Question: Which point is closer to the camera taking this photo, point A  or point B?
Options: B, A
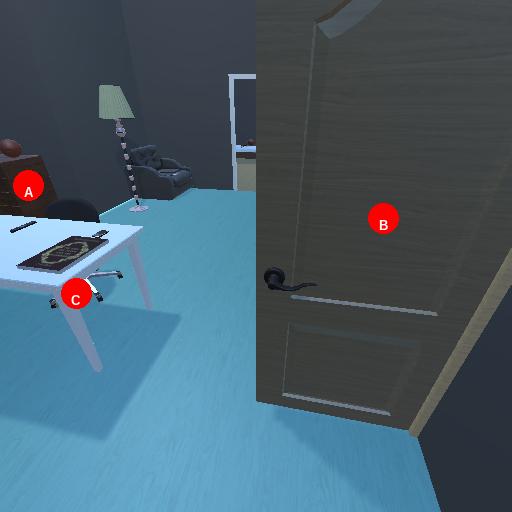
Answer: B